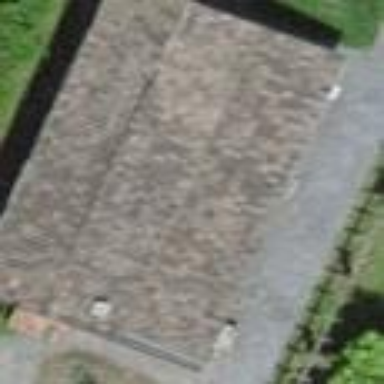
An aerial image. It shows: Shed building.